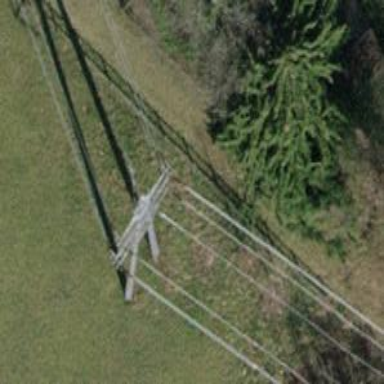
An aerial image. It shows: Power tower.